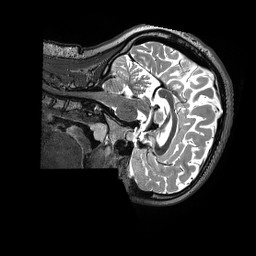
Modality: T2w
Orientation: sagittal
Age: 14
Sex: female
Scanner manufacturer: siemens
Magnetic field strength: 3 T
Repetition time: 3.2 s
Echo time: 0.564 s